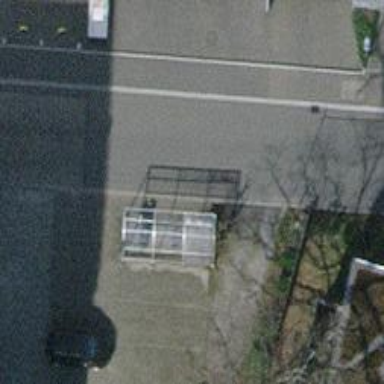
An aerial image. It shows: Bicycle parking facility.